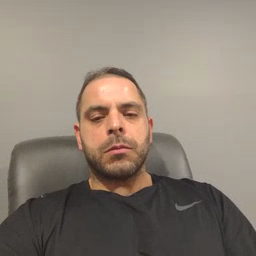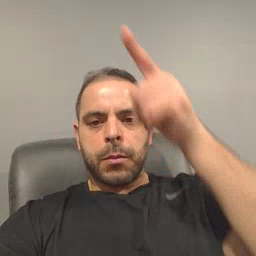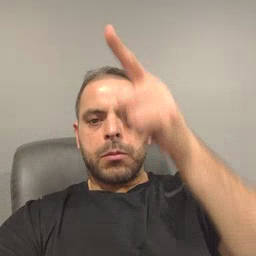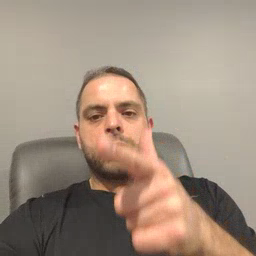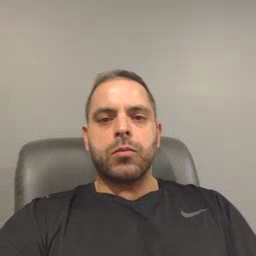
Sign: brother